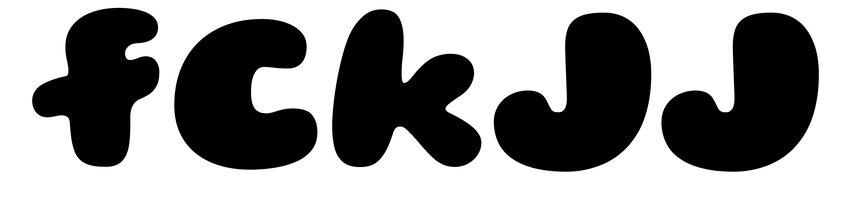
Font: Gluten_Black